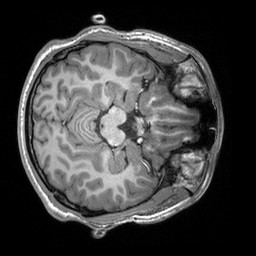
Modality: T1w
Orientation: axial
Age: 19
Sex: male
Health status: healthy
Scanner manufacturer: siemens
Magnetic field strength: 3 T
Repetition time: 2.3 s
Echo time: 0.00303 s